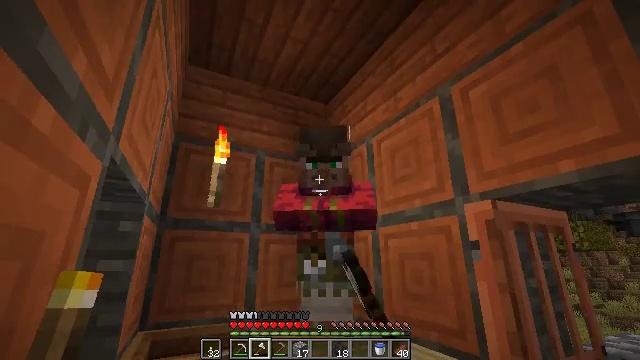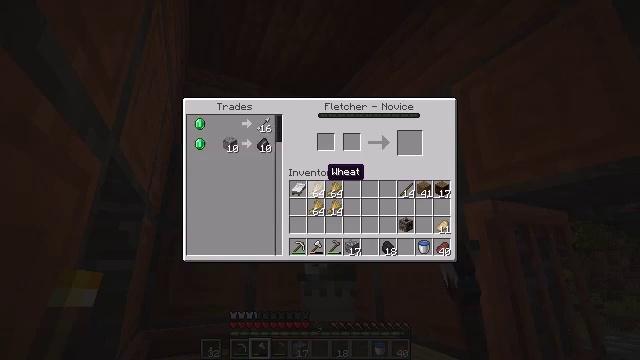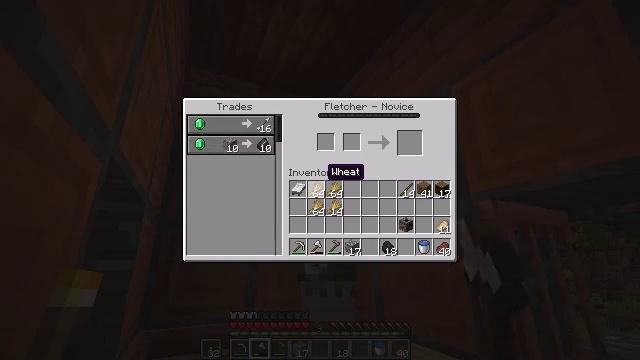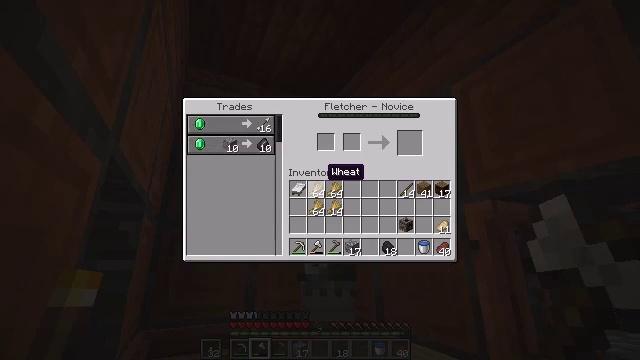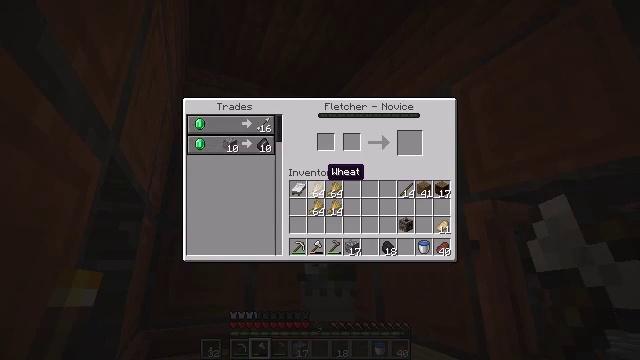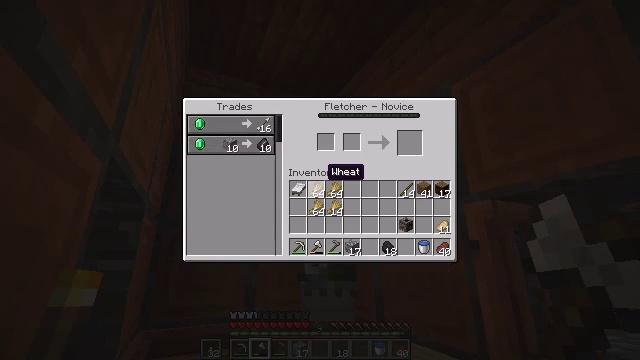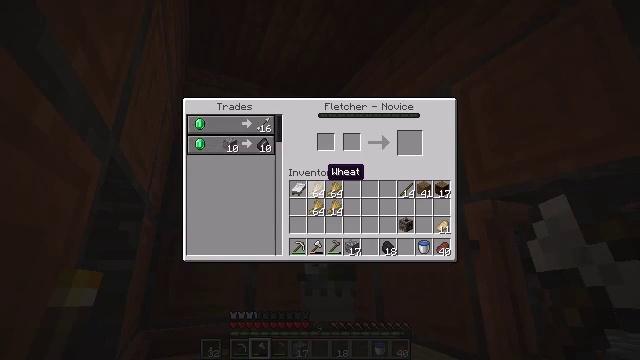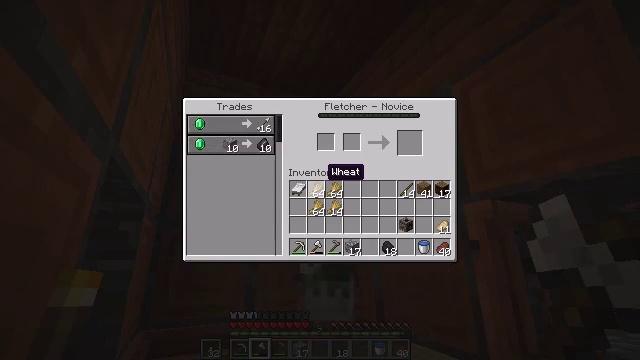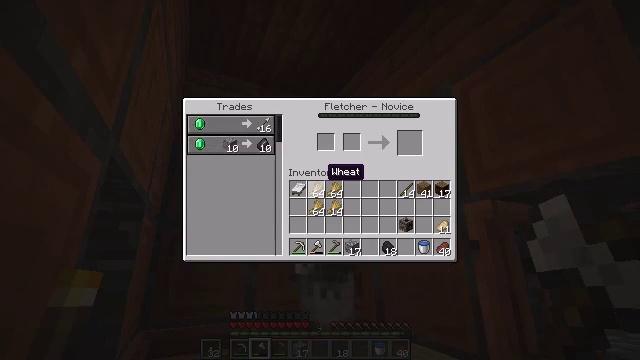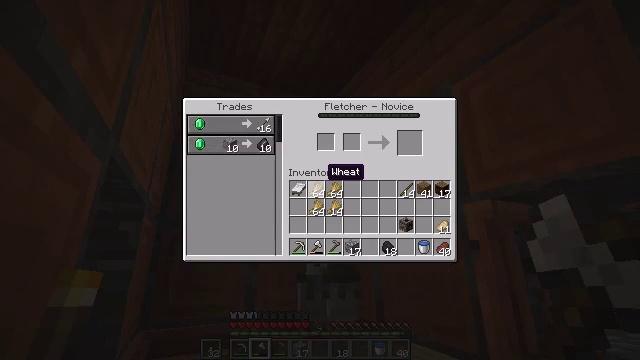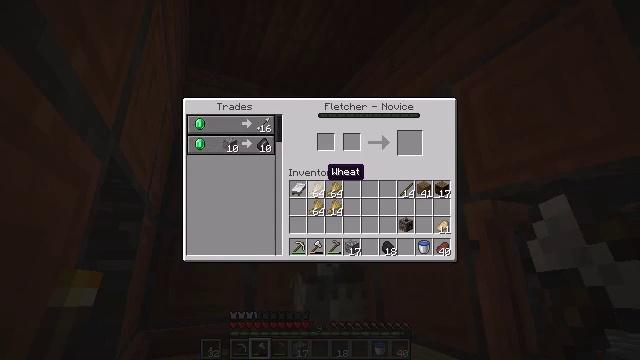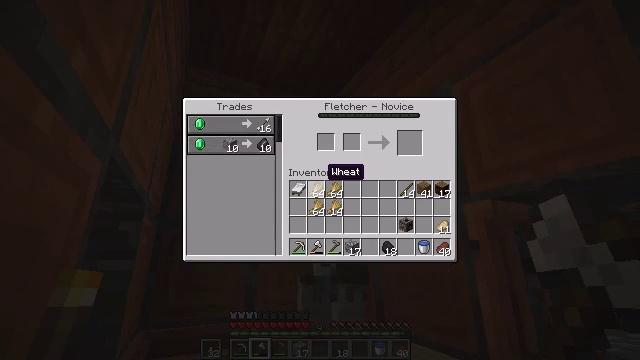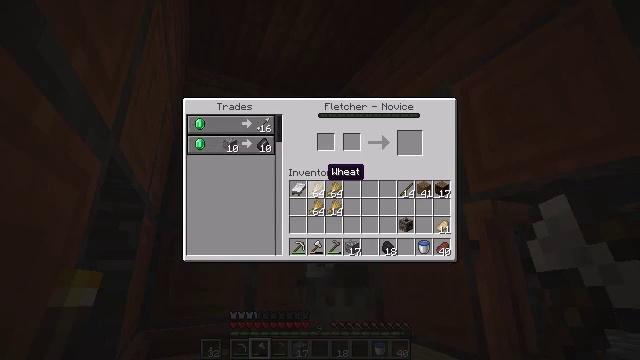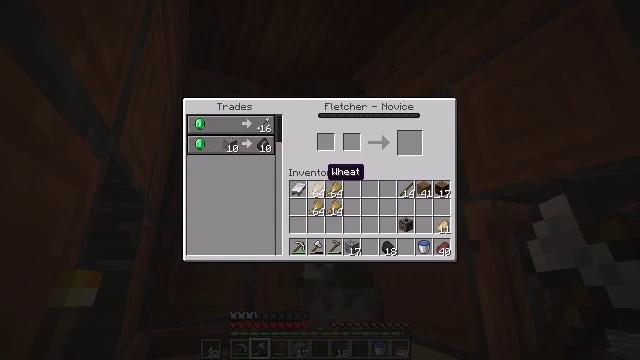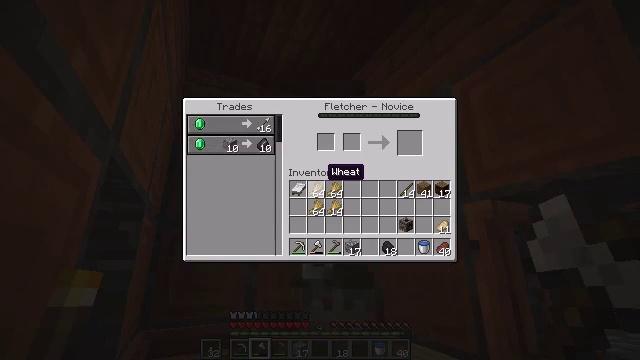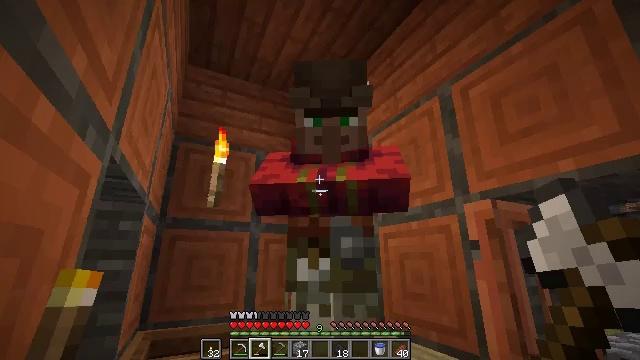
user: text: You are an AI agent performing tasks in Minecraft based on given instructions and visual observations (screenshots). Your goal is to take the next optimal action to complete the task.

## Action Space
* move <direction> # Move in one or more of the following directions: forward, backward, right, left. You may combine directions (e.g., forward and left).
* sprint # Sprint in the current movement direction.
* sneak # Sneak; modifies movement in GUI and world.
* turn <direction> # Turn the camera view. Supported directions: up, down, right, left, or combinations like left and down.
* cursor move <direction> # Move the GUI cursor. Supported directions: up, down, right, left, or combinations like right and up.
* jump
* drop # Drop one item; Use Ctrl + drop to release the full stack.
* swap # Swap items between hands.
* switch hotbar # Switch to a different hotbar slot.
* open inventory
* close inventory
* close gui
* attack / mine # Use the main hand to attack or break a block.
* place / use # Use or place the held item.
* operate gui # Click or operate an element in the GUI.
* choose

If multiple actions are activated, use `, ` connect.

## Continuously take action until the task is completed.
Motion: motion action
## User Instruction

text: Mine block fletching table.
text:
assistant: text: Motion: open gui
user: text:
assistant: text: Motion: no_op
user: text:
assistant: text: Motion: no_op
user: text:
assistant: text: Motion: no_op
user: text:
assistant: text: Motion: no_op
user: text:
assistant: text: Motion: no_op
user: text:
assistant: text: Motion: no_op
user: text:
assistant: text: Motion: no_op
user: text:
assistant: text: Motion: no_op
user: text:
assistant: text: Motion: no_op
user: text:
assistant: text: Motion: no_op
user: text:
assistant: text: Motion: no_op
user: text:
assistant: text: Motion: no_op
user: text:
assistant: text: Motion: no_op
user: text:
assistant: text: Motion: no_op
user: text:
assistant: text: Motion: close gui
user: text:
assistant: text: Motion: turn right and down
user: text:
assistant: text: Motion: turn down
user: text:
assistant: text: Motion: no_op
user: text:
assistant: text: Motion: no_op
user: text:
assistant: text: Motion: no_op
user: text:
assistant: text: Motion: no_op
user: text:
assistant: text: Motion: no_op
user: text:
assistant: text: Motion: no_op
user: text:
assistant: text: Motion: no_op
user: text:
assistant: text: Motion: no_op
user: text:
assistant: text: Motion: no_op
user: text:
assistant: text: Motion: turn right and down
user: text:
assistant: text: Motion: turn down
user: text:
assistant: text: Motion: turn left and down